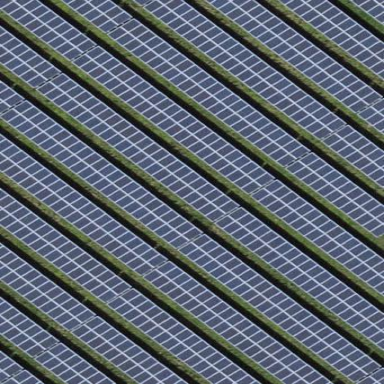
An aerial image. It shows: Solar power generator using photovoltaic panels.